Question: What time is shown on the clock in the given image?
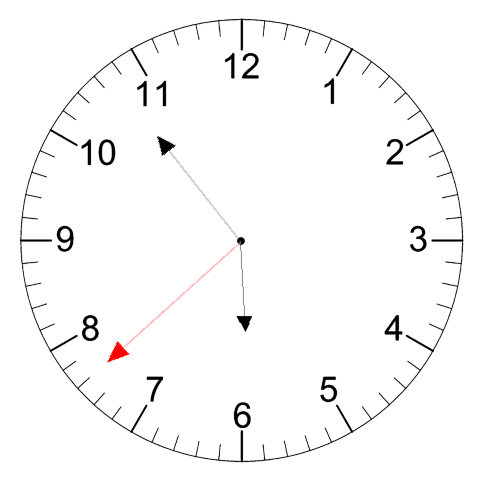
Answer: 05:53:38